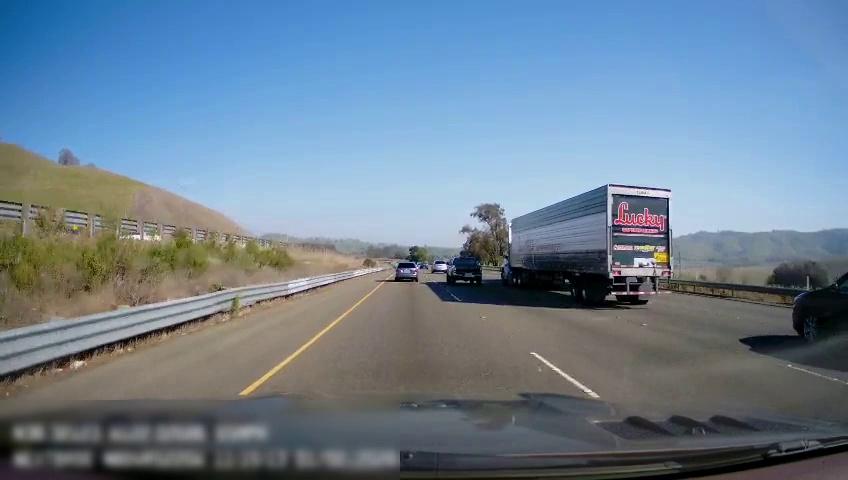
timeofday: Day
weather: Sunny
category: Drivable Space
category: Vehicles | Truck
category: Vehicles | SUV
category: Vehicles | Truck
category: Vehicles | SUV
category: Vehicles | SUV
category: Lanes | Current Lane
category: Lanes | Current Lane
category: Lanes | Alternate Lane